Question: I have a folder filled with thousands of csv files. When I open one file, the data looks like:
'''
20110503 01:46.0 1527.8 1 E
20110503 01:46.0 1537.8 1 E
20110504 37:40.0 1536.6 1 E
20110504 37:40.0 1533.6 1 E
20110504 36:17.0 1531.1 1 E
'''
The second column(time) has minutes and seconds before the decimal point. If I select the second column, right click and click format cells, select time, and change to '13:30:55' mode, the same data looks like:
'''
20110503 19:01:46 1527.8 1 E
20110503 19:01:46 1537.8 1 E
20110504 0:37:40 1536.6 1 E
20110504 0:37:40 1533.6 1 E
20110504 8:36:17 1531.1 1 E
'''
Now I can see hours, minutes and seconds. I have written a matlab function that reads these files, but needs to be able to read the hours. The function can only be used after I change the format to display the hours. Now I have to apply the function to all the files in the folder.
I'm wondering, is there a way to change the default time display so hours are included? If not, is there a way of writing a script to change the format of these files? Thanks!
Note: the part of my matlab function that reads the file looks like:
'''
fid = fopen('E:\Tick Data\Data Output\NGU13.csv','rt');
c = fscanf(fid, '%d,%d:%d:%d,%f,%d,%*c');
datamat = reshape(c,6,length(c)/6)'; % reshape into matrix
yyyymmdd = datamat(:,1);
hr = datamat(:,2);
mn = datamat(:,3);
sec = datamat(:,4);
pp = datamat(:,5); % price
vv = datamat(:,6); % volume
'''
In Excel:

In Notepad, you can see hours, minutes, seconds, and milliseconds:
'''
20111206,09:50:56.411,4.320,1,E
20111206,10:02:10.167,4.300,1,E
20111206,11:24:09.052,4.313,1,E
20111206,11:46:09.359,4.307,1,E
20111206,11:50:22.785,4.320,1,E
'''
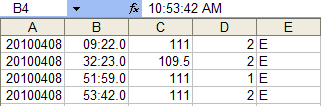
Answer: For a record of the type
'''
20010402, 09:30:24.456, 4.235, 1, E
'''
you should use this fmt:
'''
fmt = '%f%f:%f:%f.%f%f%*s';
data = textscan(fid, fmt, 'Delimiter',',','CollectOutput',true);
'''